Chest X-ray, PA view. Patient: 47 years old, sex M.
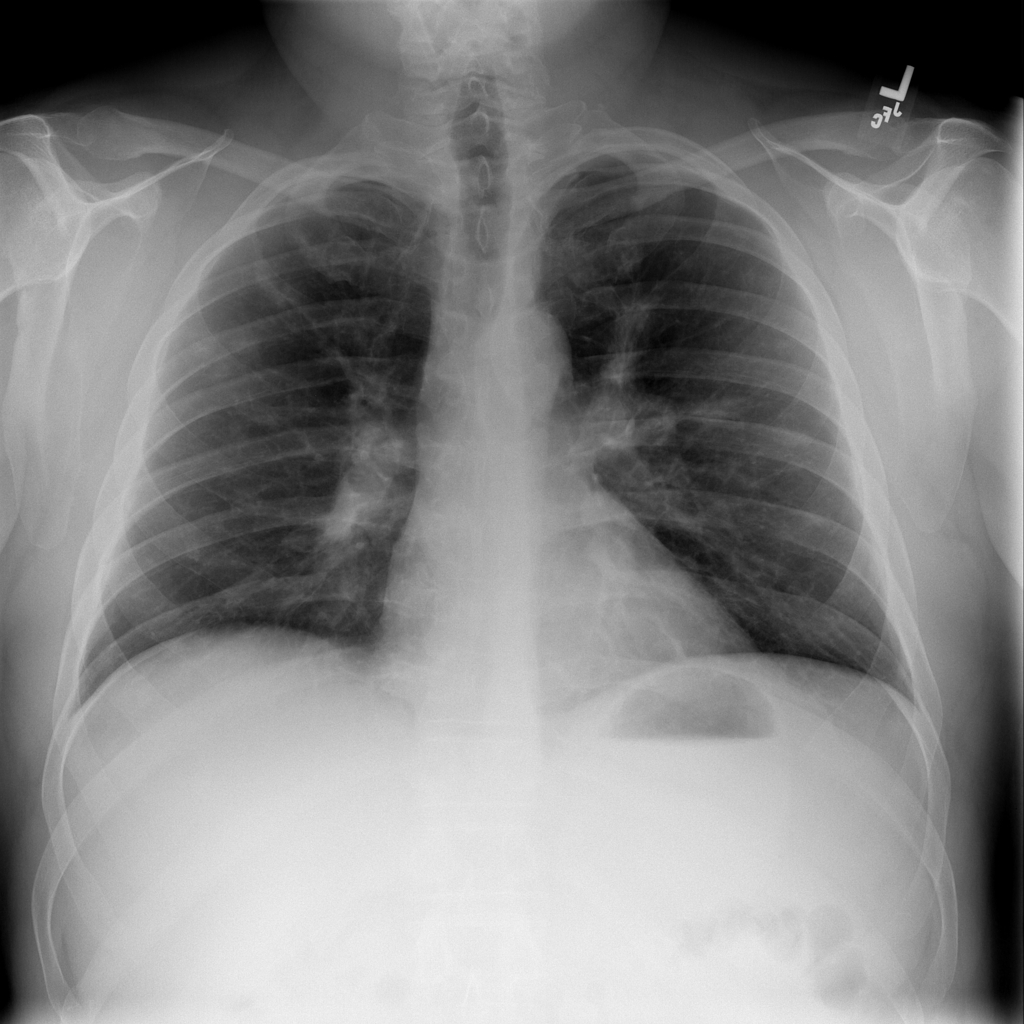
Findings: Atelectasis, Nodule